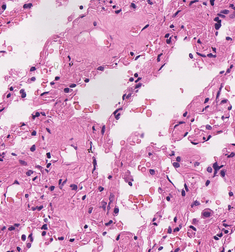
Tumor epithelial tissue: no
Tumor-associated stroma tissue: no
Normal tissue: yes